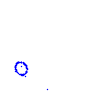
Particle: proton